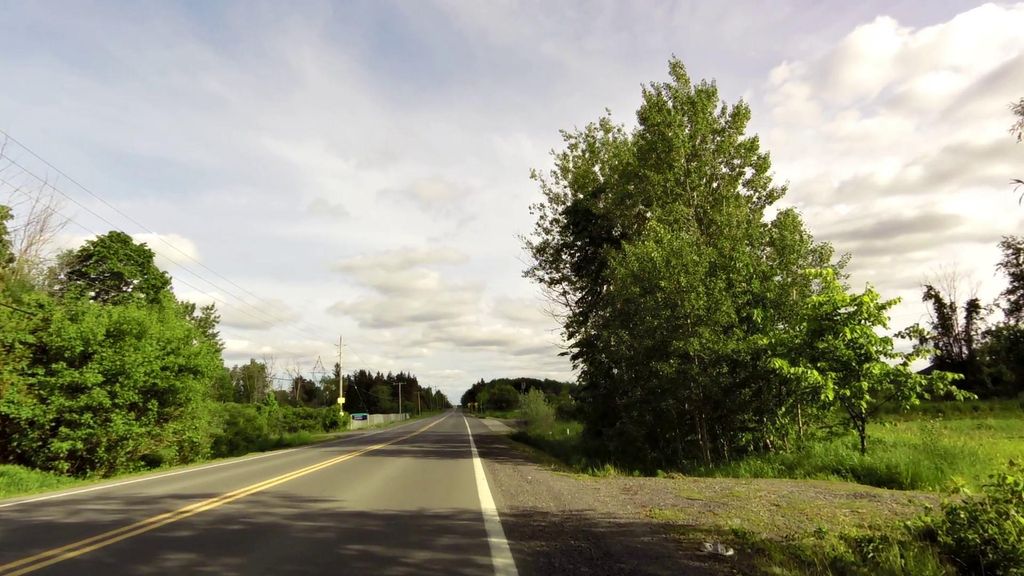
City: ottawa-gatineau